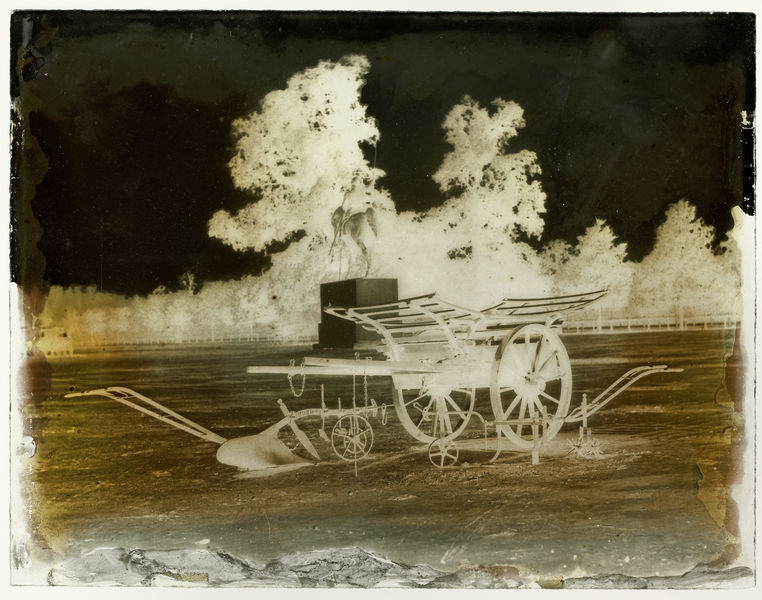
Titel: Landbouwinstrumenten, inzending van Busby op de Great Exhibition
Künstler: Claude-Marie Ferrier
Standort: Amsterdam
Institution: Rijksmuseum
Schlagwörter: baum, bäume, feld, speichen, rad, wagen, leiter, foto, negativ, anhänger, pflug, daguerrotypie, pflugschar